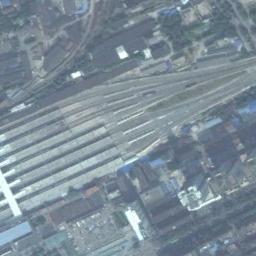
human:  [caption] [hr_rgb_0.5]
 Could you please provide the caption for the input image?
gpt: There are many trees and buildings near the railway station .

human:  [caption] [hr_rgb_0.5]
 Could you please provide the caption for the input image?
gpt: The railway station is next to some buildings .

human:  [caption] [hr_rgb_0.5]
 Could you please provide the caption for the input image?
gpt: There is a big railway station in the city .

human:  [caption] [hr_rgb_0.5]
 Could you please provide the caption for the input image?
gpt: The railway station has lots of railways .

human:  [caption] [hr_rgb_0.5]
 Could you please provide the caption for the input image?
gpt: There are some buildings around the railway station .